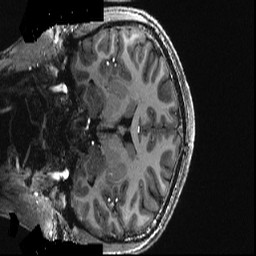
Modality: T1w
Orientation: coronal
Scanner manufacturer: siemens
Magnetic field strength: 6.98 T
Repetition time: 2.6 s
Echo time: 0.00343 s